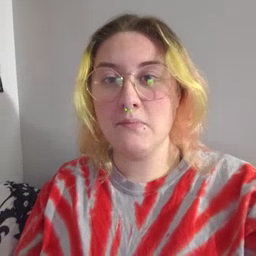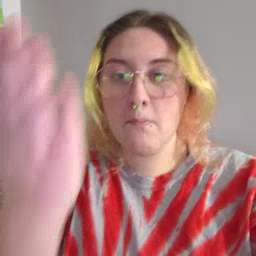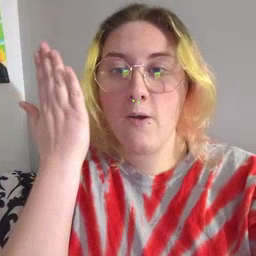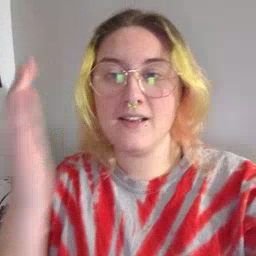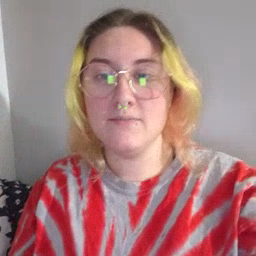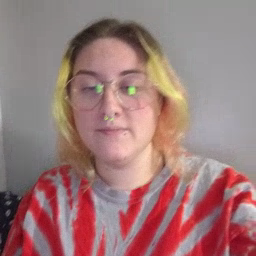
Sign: morning